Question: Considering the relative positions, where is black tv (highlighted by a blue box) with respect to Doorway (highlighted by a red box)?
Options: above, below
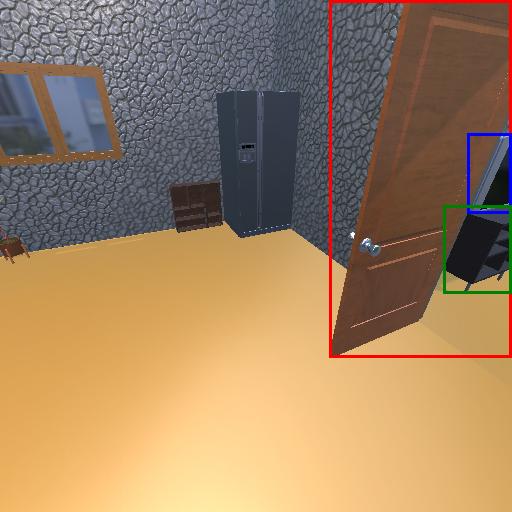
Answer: above